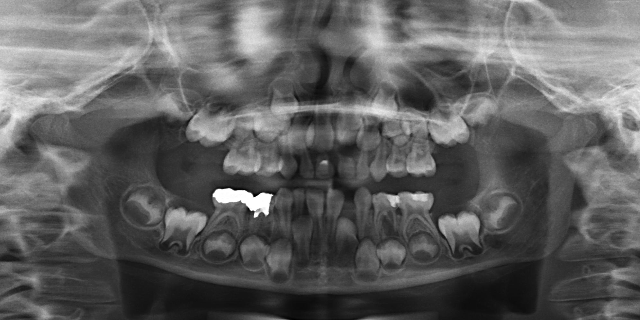
child